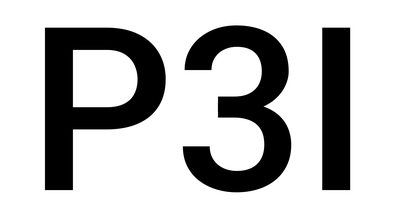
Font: Roboto_Medium